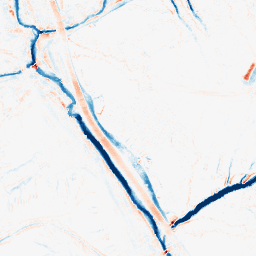
Category: morphological
Decomposition family: tophat_combined
Decomposition parameters: size: 5
Upsampling method: quadratic
Upsampling parameters: scale: 4
Upsampling scale: 4